Field crop: tomato
Growth stage: 1
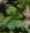
Species: solanum